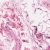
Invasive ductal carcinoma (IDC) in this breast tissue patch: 0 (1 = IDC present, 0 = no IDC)